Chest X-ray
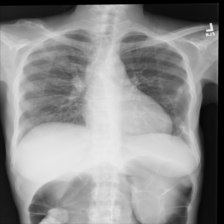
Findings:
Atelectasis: negative
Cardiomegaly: negative
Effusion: negative
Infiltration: negative
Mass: negative
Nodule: negative
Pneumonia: negative
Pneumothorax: negative
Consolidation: negative
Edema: negative
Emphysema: negative
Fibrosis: negative
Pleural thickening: negative
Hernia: negative